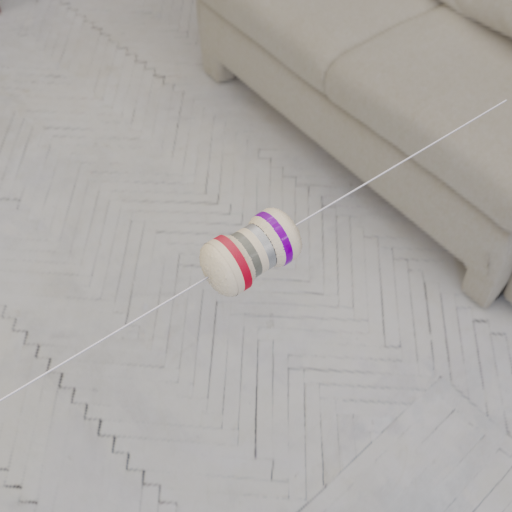
Resistor colour bands (in order): red, gray, silver, violet